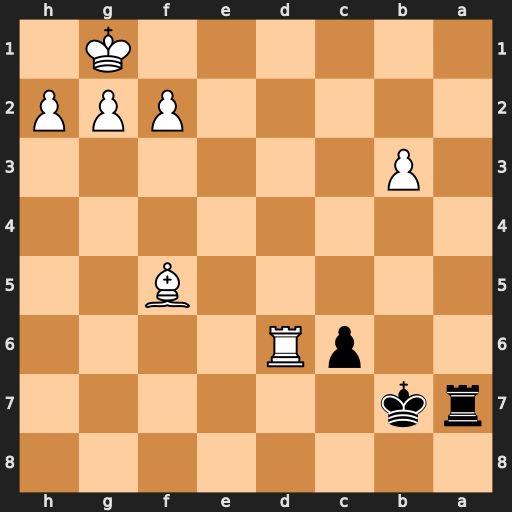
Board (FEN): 8/rk6/2pR4/5B2/8/1P6/5PPP/6K1
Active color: b
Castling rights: -
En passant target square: -
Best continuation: Ra1+ Bb1 Rxb1+ Rd1 Rxd1#